Question: Count the number of objects in the diagram.
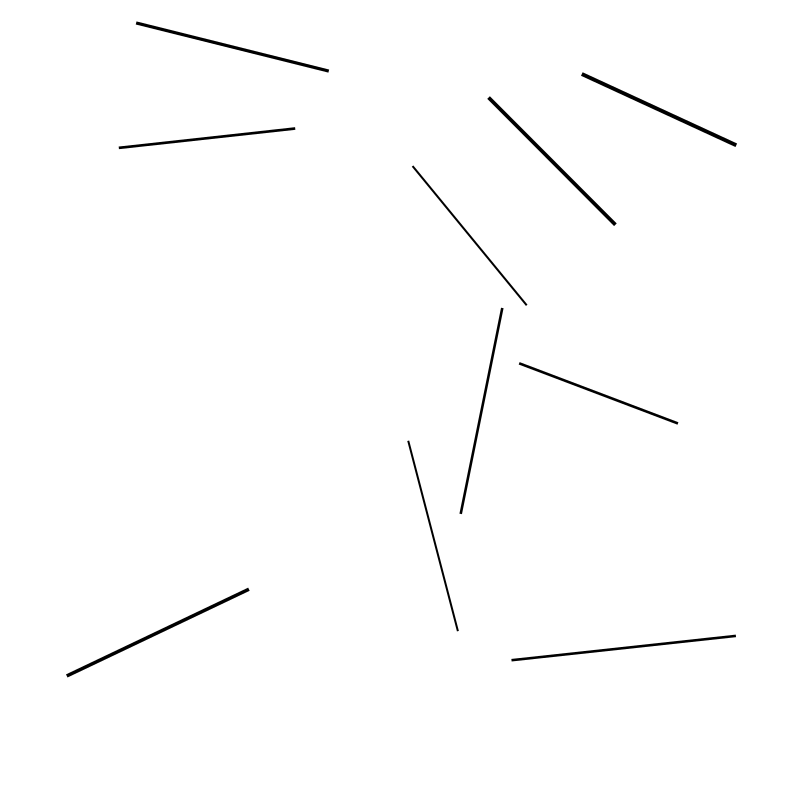
Answer: 10